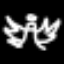
Label: angel